Question: as picture(phpmyadmin),I have tables in the database the tables are now empty.
I have another databases with exactly the same sql schema and
but they have values.
I want to these two and insert them in week1
what should I do?
I inserted the picture just for clearance.unoin for one of the tables for example the first one,
is enough for me
Thanks.

'''
mysql> describe w1moninside.data;
+--------------+------------------+------+-----+---------+-------+
| Field | Type | Null | Key | Default | Extra |
+--------------+------------------+------+-----+---------+-------+
| sid | int(10) unsigned | NO | PRI | NULL | |
| cid | int(10) unsigned | NO | PRI | NULL | |
| data_payload | text | YES | | NULL | |
+--------------+------------------+------+-----+---------+-------+
3 rows in set (0.01 sec)
'''
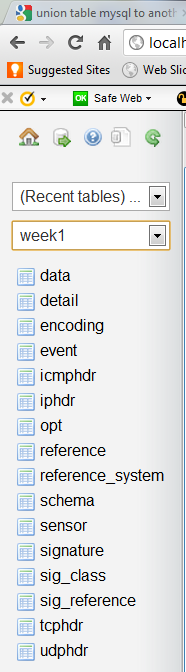
Answer: '''
Insert into week1.TableName (column list)
select column list from w1moninside.TableName where...
union
select column list from w1monoutside.TableName where
'''